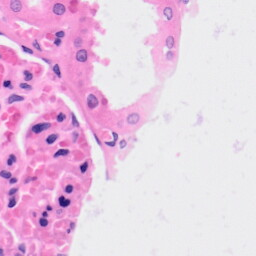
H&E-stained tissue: Kidney